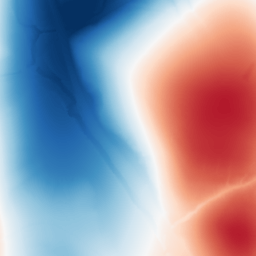
Category: trend_removal
Decomposition family: polynomial
Decomposition parameters: degree: 3
Upsampling method: regularized
Upsampling parameters: scale: 2
lambda_reg: 0.01
Upsampling scale: 2